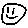
Label: smiley face